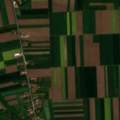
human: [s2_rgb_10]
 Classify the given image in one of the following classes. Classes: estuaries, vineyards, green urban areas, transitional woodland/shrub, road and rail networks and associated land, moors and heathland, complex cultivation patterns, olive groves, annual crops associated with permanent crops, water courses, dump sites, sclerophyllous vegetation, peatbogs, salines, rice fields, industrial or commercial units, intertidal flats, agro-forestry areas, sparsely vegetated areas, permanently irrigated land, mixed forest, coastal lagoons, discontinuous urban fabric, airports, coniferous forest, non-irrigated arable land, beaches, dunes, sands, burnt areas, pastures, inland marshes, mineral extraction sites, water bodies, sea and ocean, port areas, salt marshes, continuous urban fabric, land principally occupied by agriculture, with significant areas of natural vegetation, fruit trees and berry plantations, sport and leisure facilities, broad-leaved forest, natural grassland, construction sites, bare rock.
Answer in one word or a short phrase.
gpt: discontinuous urban fabric, non-irrigated arable land, complex cultivation patterns, land principally occupied by agriculture, with significant areas of natural vegetation